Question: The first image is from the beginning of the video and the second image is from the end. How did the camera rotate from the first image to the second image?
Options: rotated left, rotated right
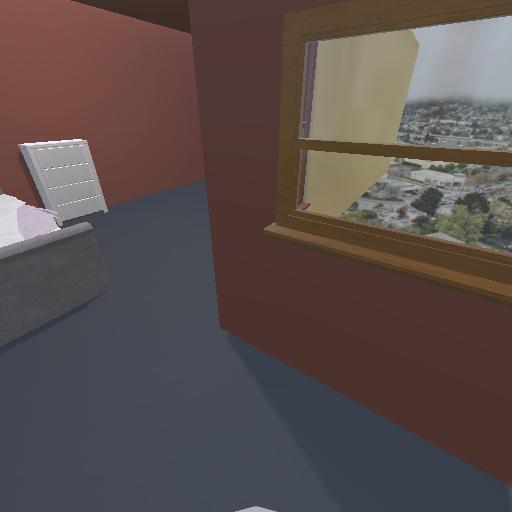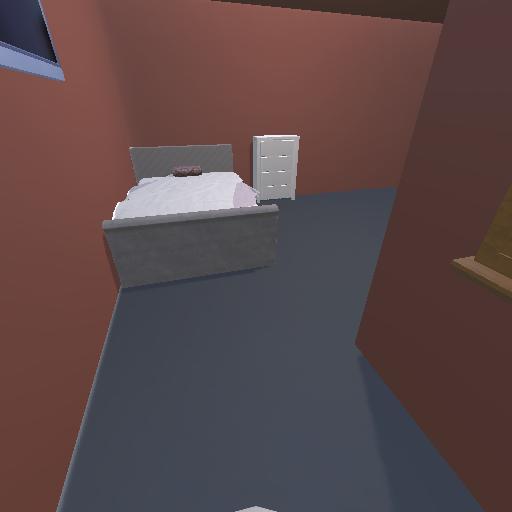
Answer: rotated left